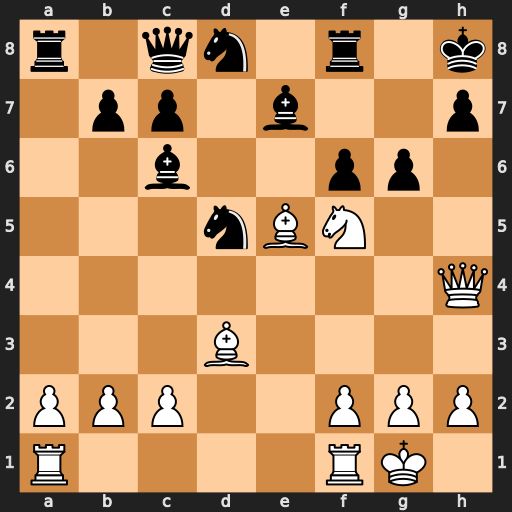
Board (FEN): r1qn1r1k/1pp1b2p/2b2pp1/3nBN2/7Q/3B4/PPP2PPP/R4RK1
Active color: w
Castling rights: -
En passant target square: -
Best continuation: Nxe7 Nxe7 Bxf6+ Kg8 Bxe7